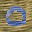
Label: 0